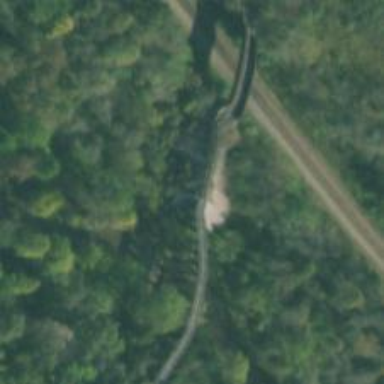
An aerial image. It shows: Disused railway bridge.